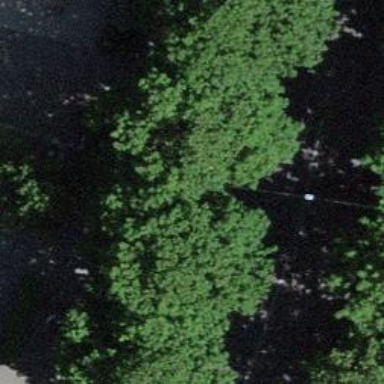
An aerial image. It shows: Avenue of broadleaved trees.